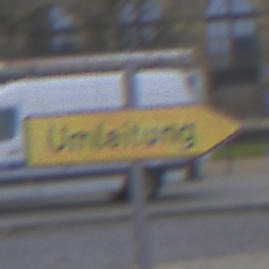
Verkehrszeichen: UmleitungswegweiserRechtsweisend
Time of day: MorningAfternoon
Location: Outdoor (Urban)
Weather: PartlyCloudy
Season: NotSpecified
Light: Natural